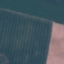
Label: AnnualCrop